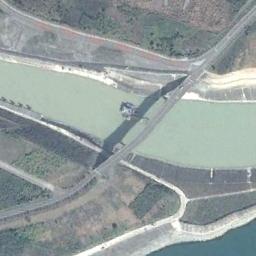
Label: bridge